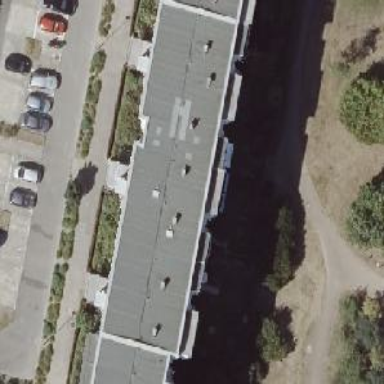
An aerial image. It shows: Apartment building with flat roof.